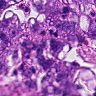
Metastatic tissue present: yes